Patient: sex M, age 68
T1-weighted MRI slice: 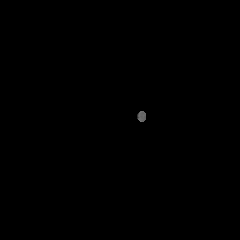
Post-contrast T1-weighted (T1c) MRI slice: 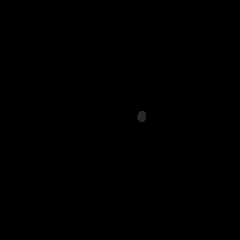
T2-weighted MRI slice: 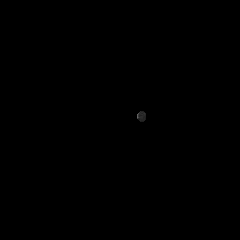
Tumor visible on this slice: no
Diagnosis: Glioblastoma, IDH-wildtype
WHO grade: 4